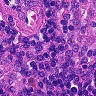
Metastatic tissue present: no